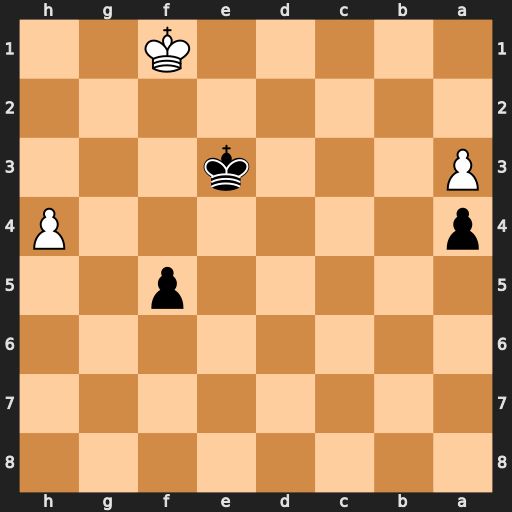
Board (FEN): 8/8/8/5p2/p6P/P3k3/8/5K2
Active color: b
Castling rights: -
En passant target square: -
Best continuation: Kf4 Ke2 Kg4